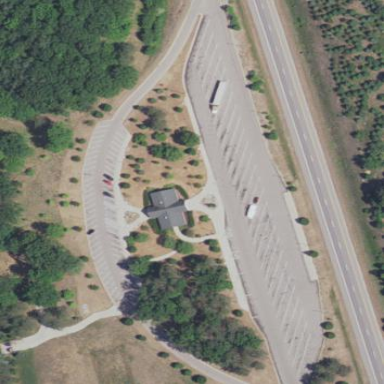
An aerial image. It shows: Rest area on the road.